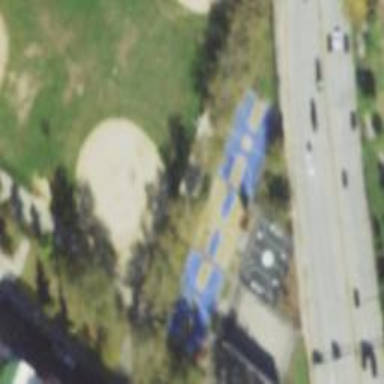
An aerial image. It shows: Basketball court on pitch.